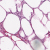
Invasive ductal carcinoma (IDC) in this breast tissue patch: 0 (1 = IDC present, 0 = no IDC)